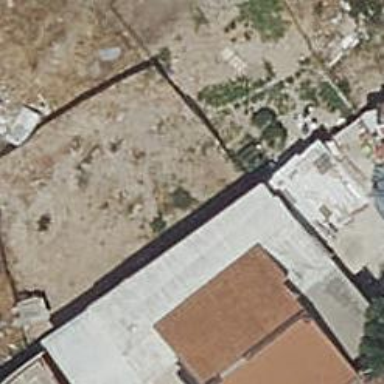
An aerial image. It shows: Detached building.